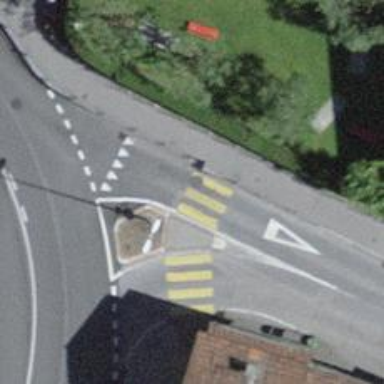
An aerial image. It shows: Marked zebra crossing with island.